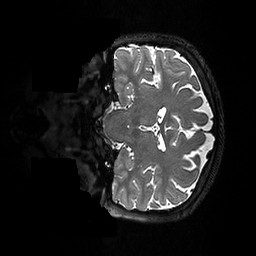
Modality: T2w
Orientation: coronal
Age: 23
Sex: female
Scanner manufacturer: ge
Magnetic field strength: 3 T
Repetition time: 3.202 s
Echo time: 0.06568 s